Field crop: maize
Growth stage: 2
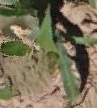
Species: maize